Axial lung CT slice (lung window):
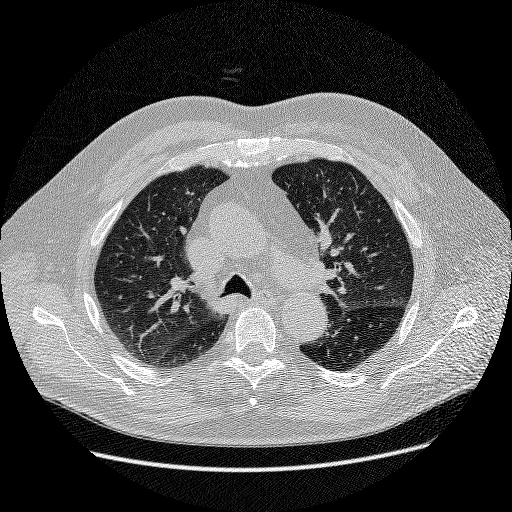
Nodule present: no